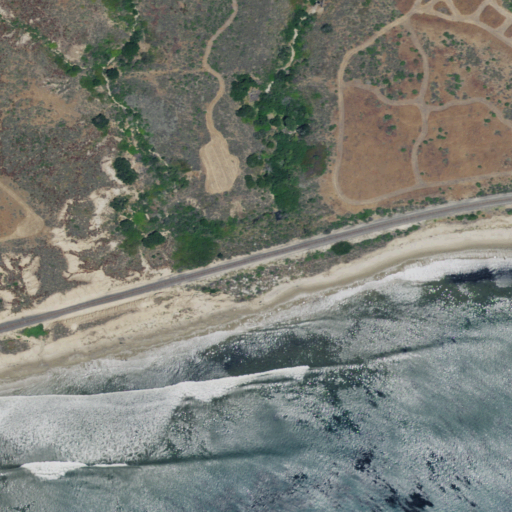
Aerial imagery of valley in California named Cañada del Gato containing shrub, open water, grassland, herbaceous wetlands, and woody wetlands